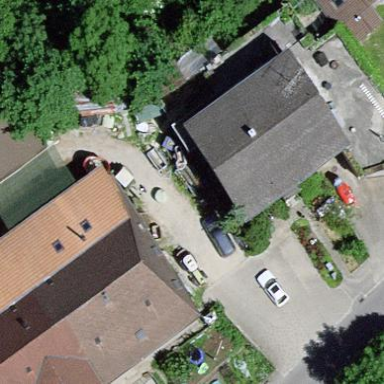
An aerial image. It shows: Residential building.